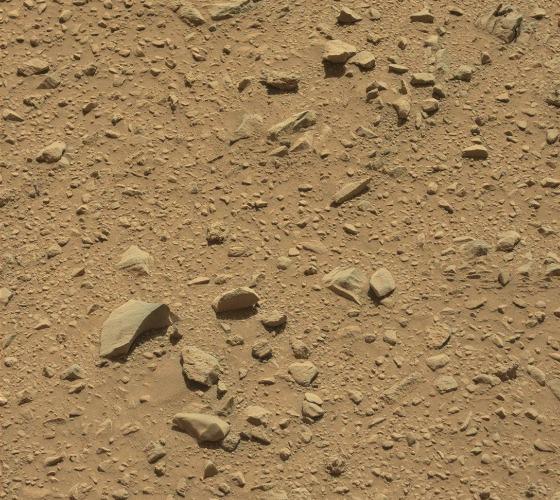
Terrain classes present: Gravel / Sand / Soil, Rock, Shadow